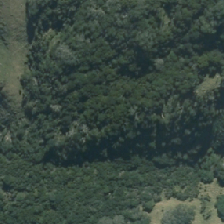
Land cover: indigenous_forest